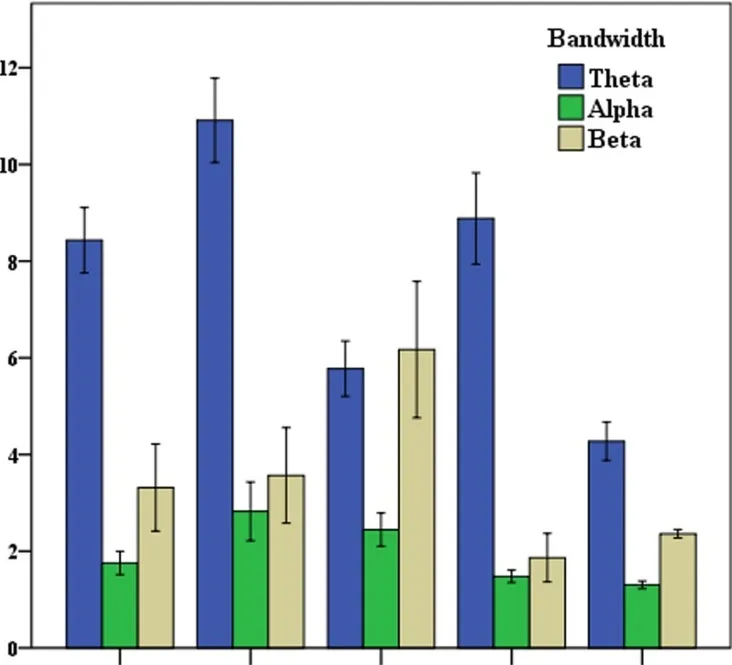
Case "C": EEG global responses across bandwidths.
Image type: electrography (eeg)